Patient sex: M
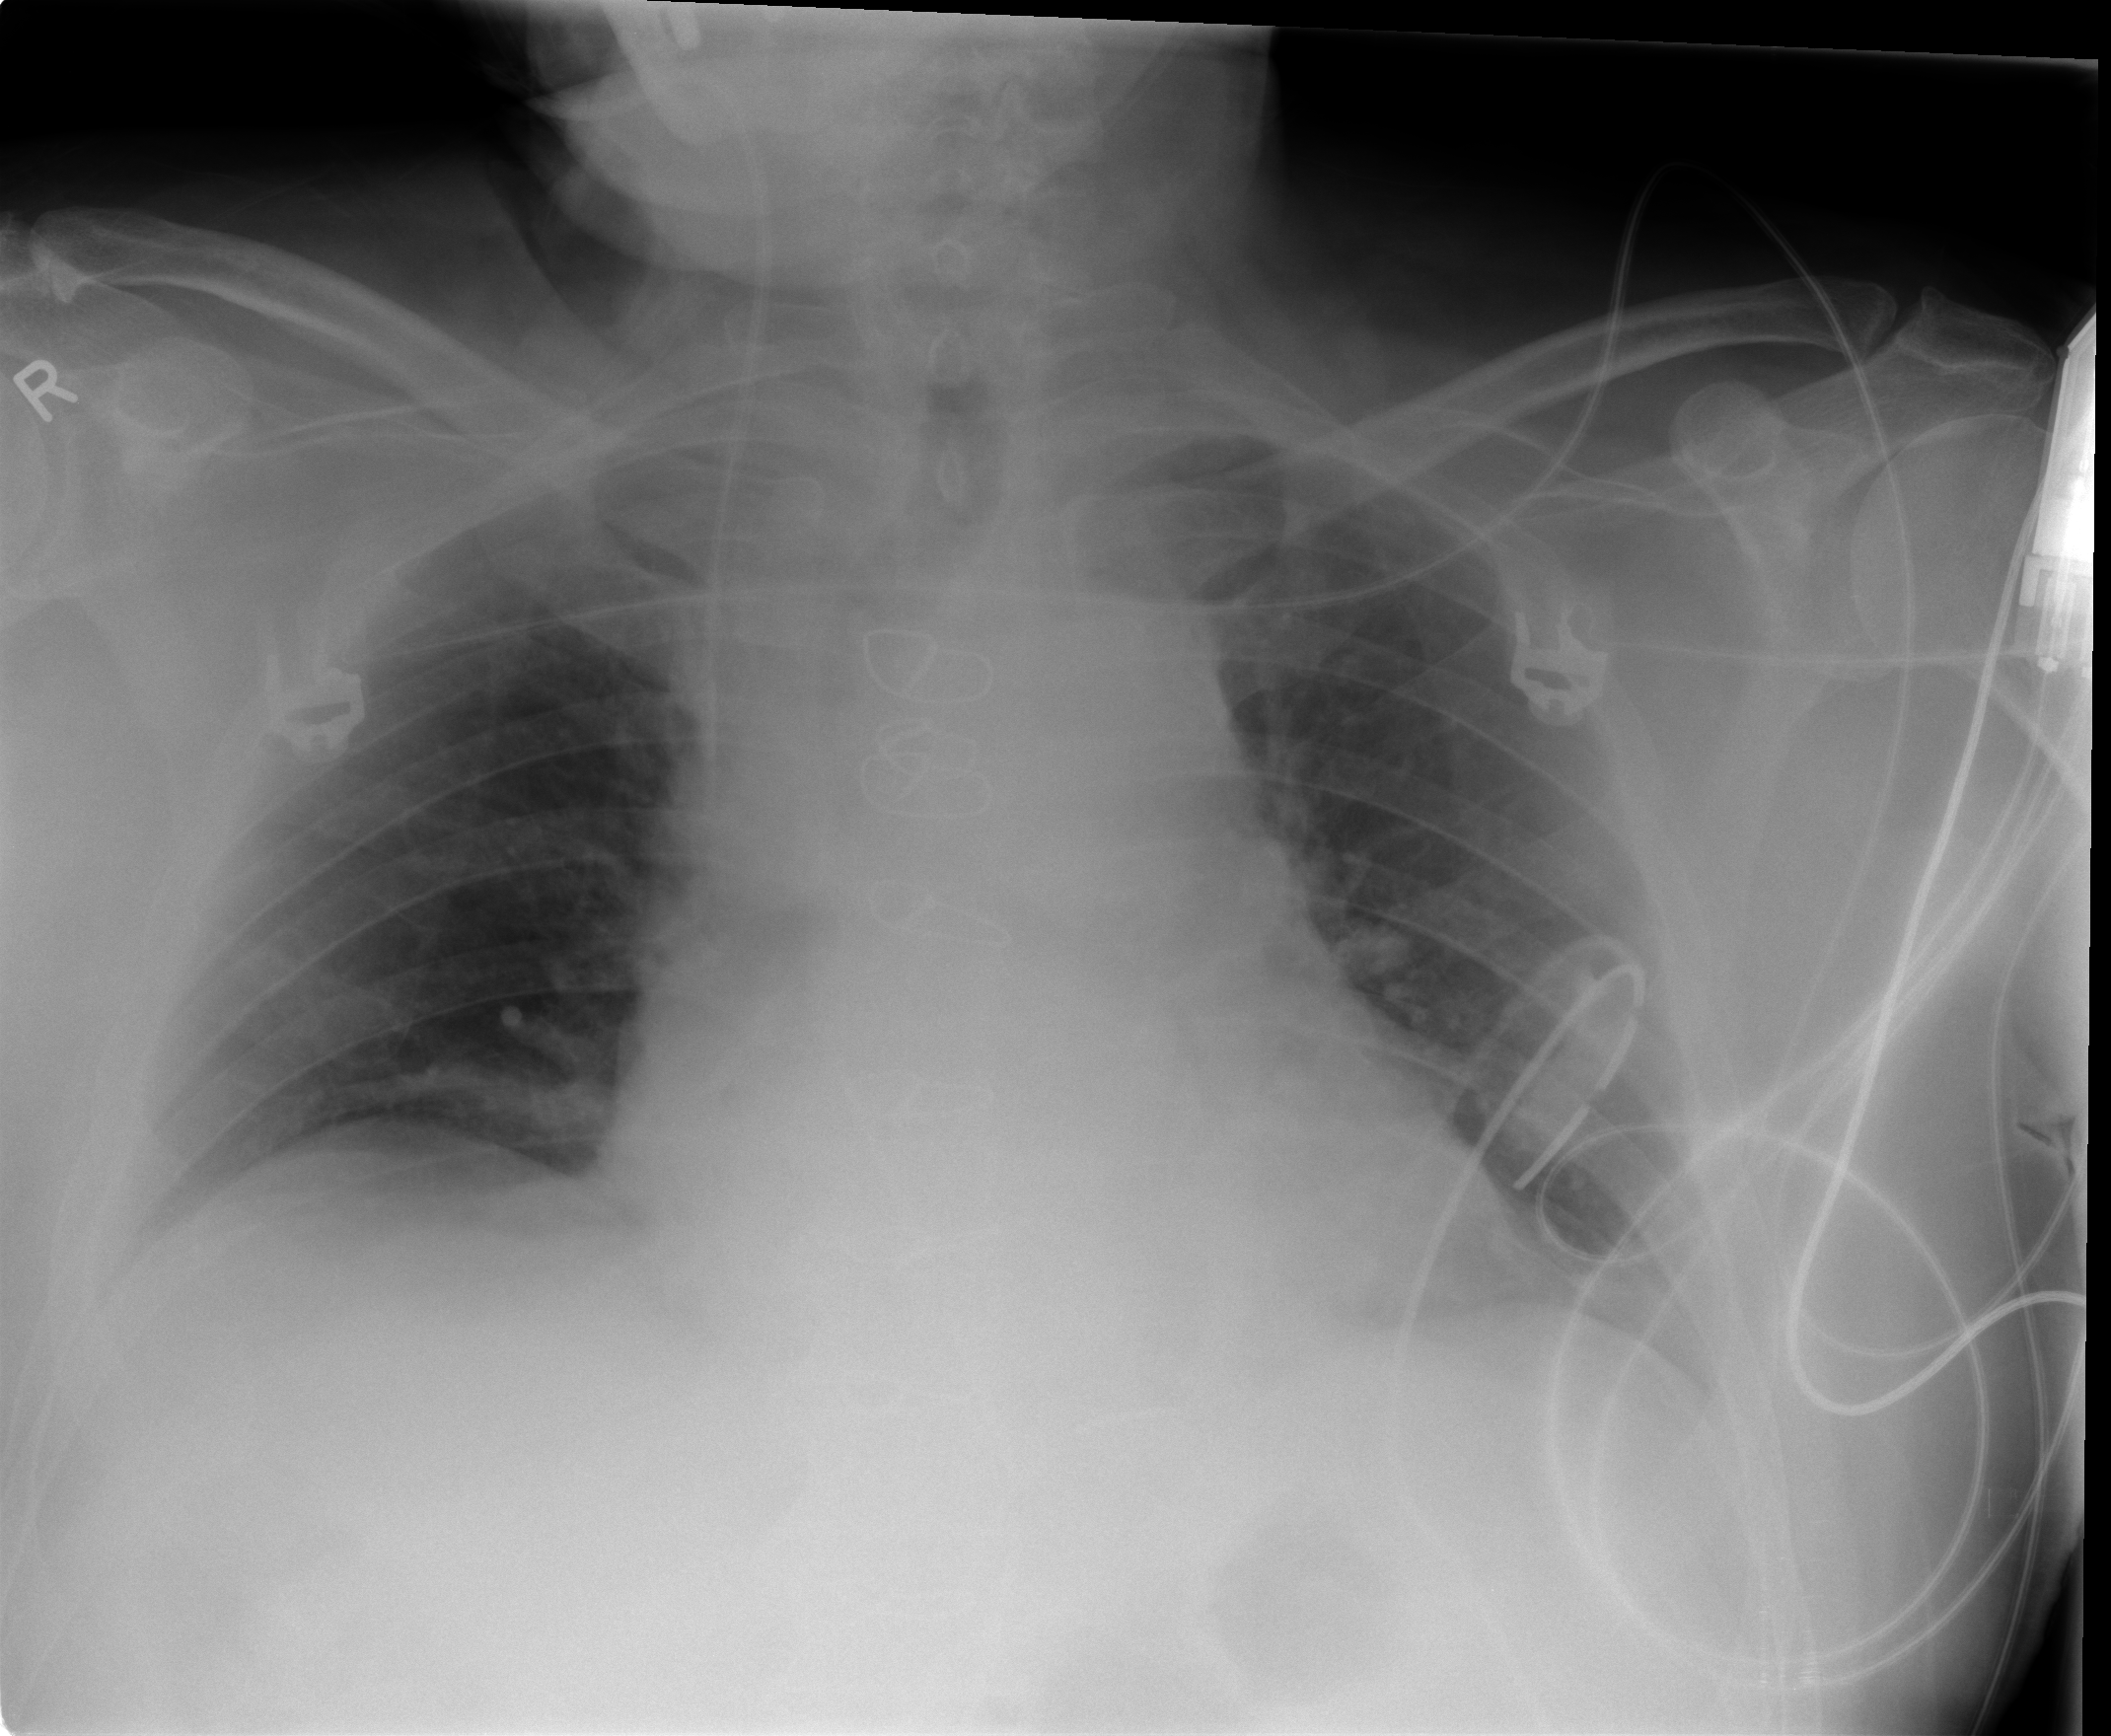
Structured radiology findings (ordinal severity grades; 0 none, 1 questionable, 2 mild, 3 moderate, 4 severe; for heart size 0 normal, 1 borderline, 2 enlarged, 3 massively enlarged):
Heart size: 2
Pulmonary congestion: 2
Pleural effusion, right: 0
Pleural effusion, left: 0
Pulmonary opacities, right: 0
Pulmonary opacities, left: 0
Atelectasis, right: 2
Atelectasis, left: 1